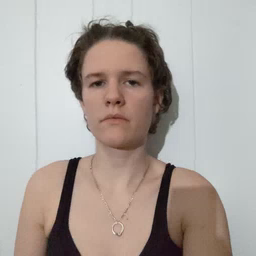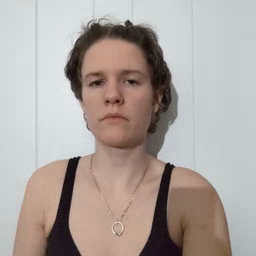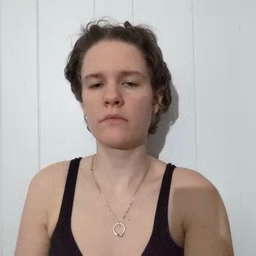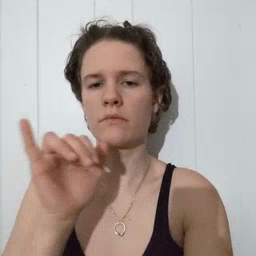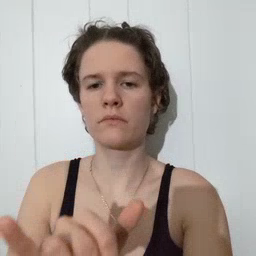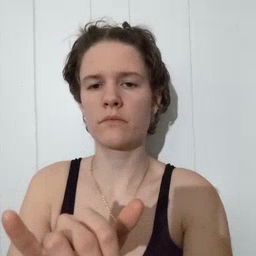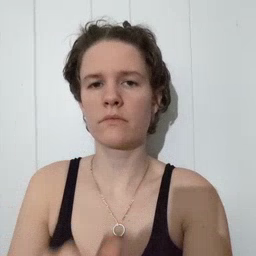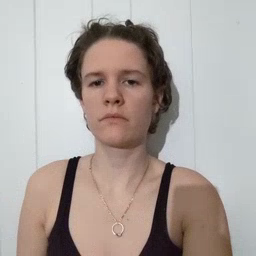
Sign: stay